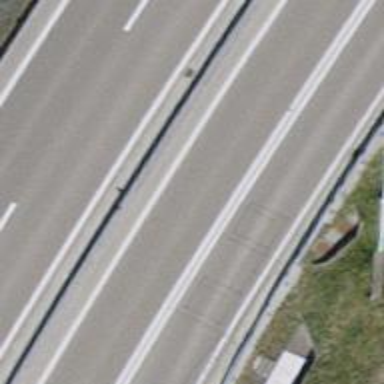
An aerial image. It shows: Trunk link highway.